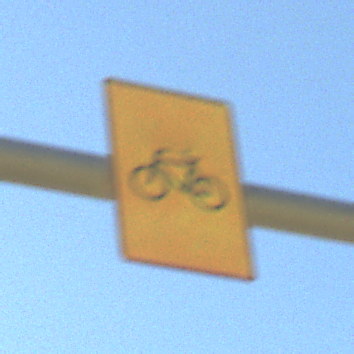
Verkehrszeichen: RadverkehrOhnePfeilsymbol
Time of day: MorningAfternoon
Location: Outdoor (Nature)
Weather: PartlyCloudy
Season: NotSpecified
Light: Natural